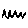
Label: zigzag